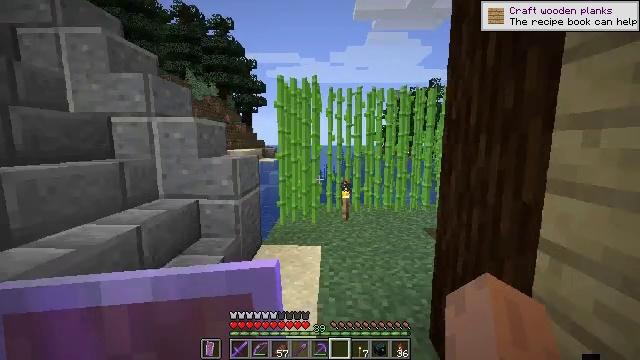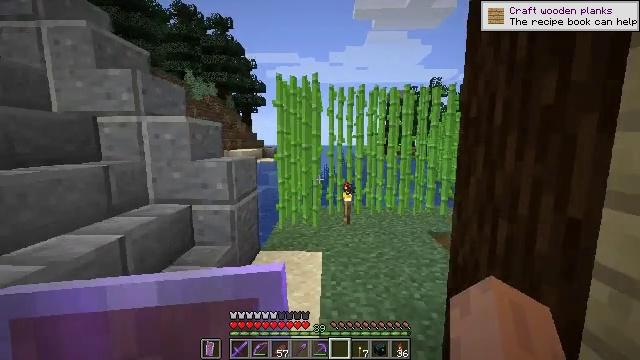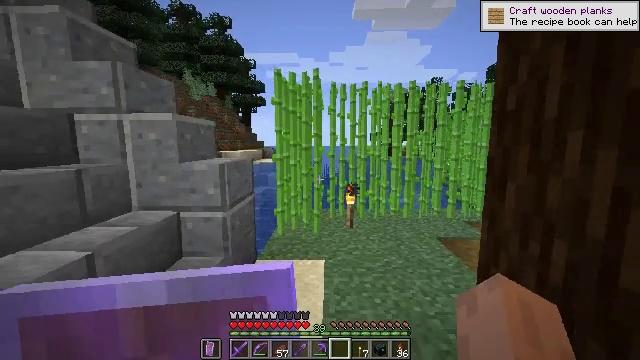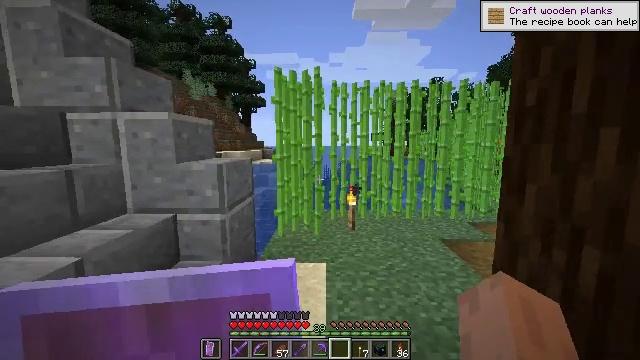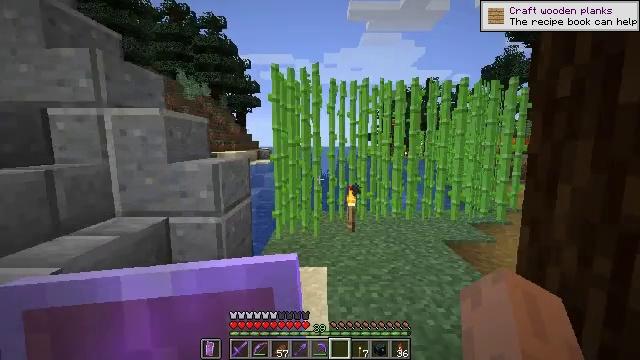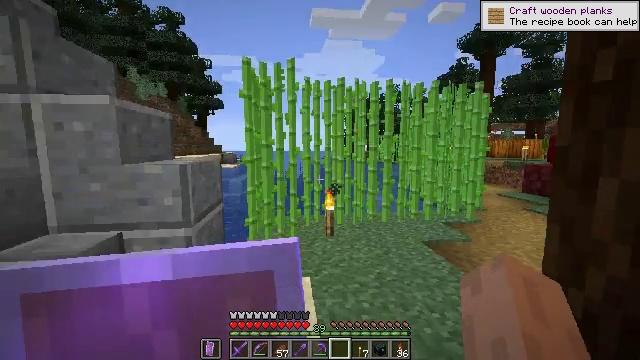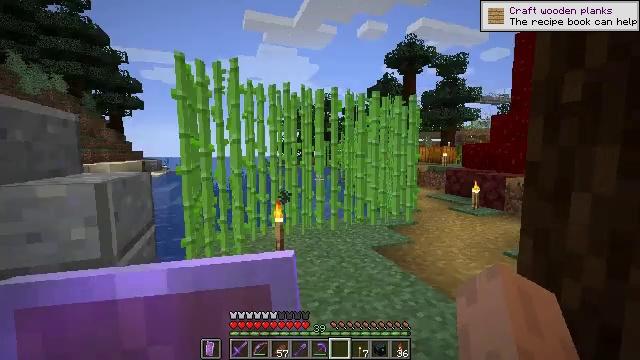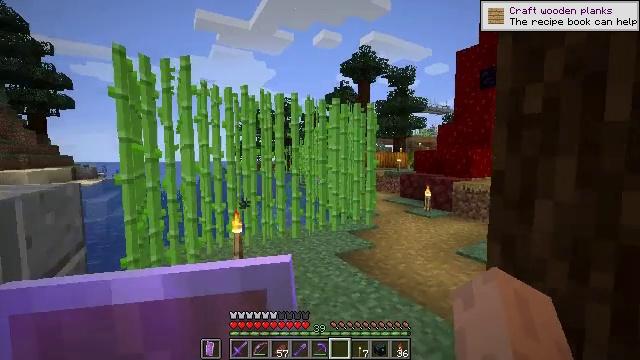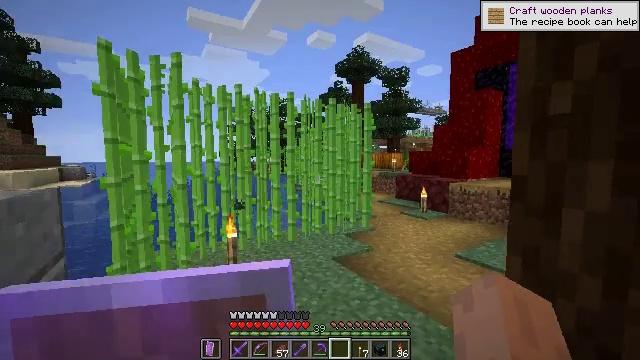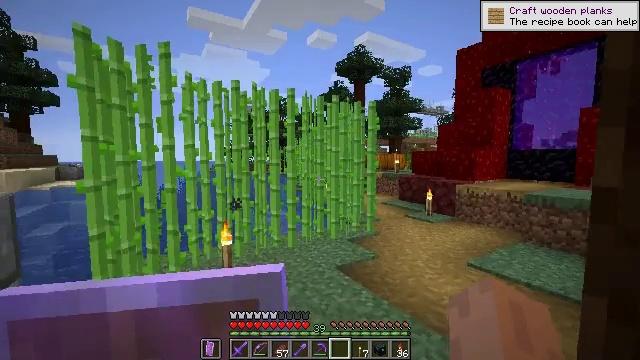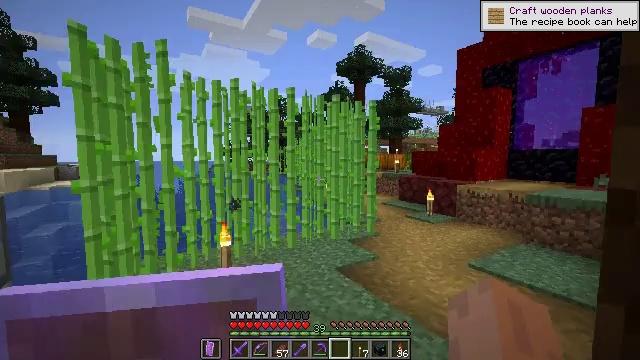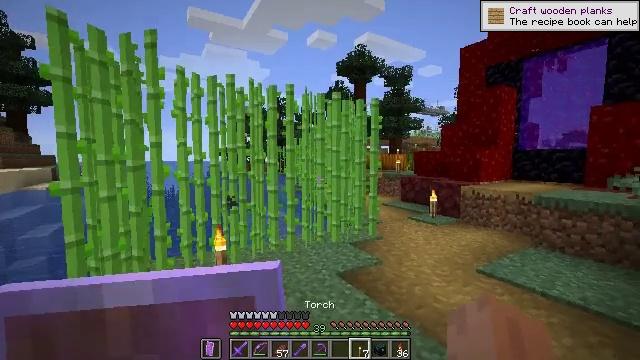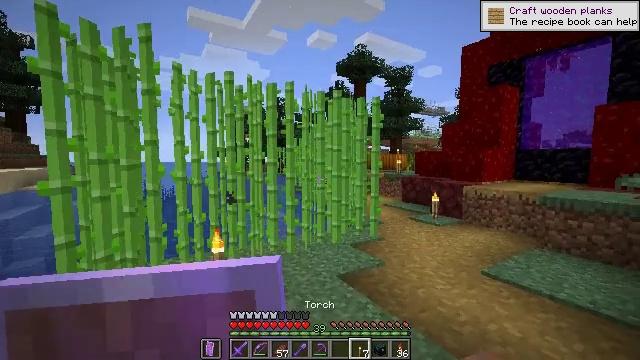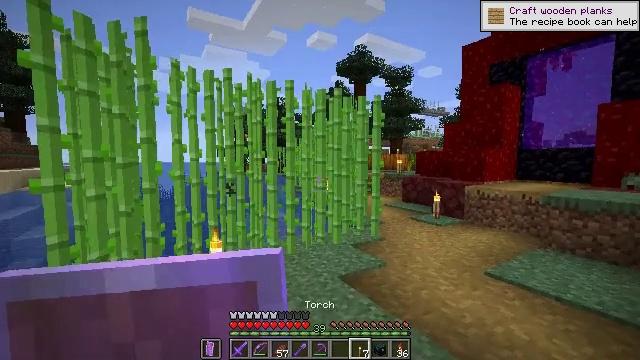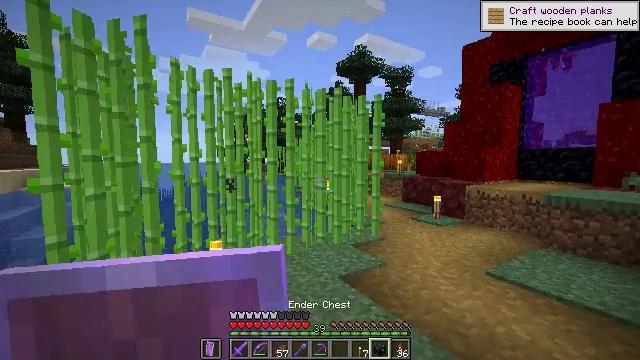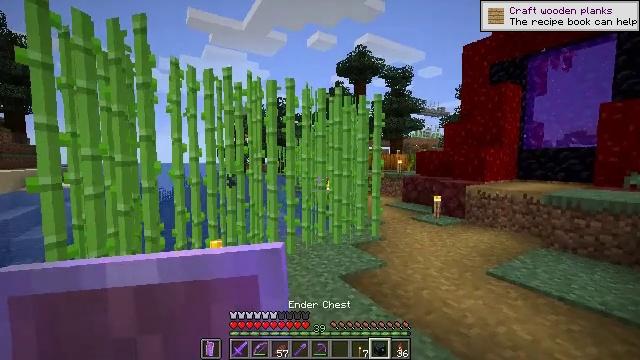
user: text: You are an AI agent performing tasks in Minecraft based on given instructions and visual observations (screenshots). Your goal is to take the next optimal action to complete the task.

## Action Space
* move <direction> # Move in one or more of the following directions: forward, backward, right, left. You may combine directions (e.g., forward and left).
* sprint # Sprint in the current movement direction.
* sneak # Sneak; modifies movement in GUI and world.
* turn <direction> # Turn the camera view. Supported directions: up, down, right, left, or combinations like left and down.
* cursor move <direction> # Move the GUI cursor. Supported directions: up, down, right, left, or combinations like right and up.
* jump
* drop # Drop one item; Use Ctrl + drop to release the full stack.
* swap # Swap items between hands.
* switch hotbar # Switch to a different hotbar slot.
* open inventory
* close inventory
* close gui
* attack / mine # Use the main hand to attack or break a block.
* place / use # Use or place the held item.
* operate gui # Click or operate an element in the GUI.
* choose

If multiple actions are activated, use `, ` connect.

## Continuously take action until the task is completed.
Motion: motion action
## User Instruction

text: Make glass by using sand in a furnace.
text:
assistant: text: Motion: move forward
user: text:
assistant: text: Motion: move forward
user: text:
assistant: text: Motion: move forward and move left
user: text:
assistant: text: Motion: move forward and move left, turn right
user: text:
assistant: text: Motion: move forward and move left, turn right
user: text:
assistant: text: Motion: move forward and move left, turn right and up
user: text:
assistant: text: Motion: move forward, turn right and up
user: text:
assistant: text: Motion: move forward, turn right
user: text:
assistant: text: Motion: move forward
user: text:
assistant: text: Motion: move forward
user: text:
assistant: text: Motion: no_op
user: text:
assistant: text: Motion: no_op
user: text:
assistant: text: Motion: no_op
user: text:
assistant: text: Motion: no_op
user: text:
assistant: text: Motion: no_op
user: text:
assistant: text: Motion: no_op
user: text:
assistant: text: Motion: move back
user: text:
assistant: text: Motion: move back
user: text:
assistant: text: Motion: move back
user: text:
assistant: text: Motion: move back
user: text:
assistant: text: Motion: move back, turn right and up
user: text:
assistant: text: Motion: turn right and up
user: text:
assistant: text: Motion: no_op
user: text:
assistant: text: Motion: no_op
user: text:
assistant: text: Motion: no_op
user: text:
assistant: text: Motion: no_op
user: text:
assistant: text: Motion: no_op
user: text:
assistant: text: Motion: no_op
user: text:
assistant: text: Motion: no_op
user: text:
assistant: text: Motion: no_op